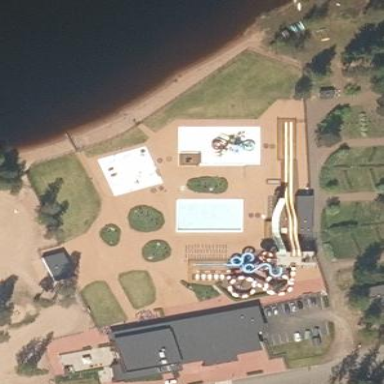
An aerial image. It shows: Water park.